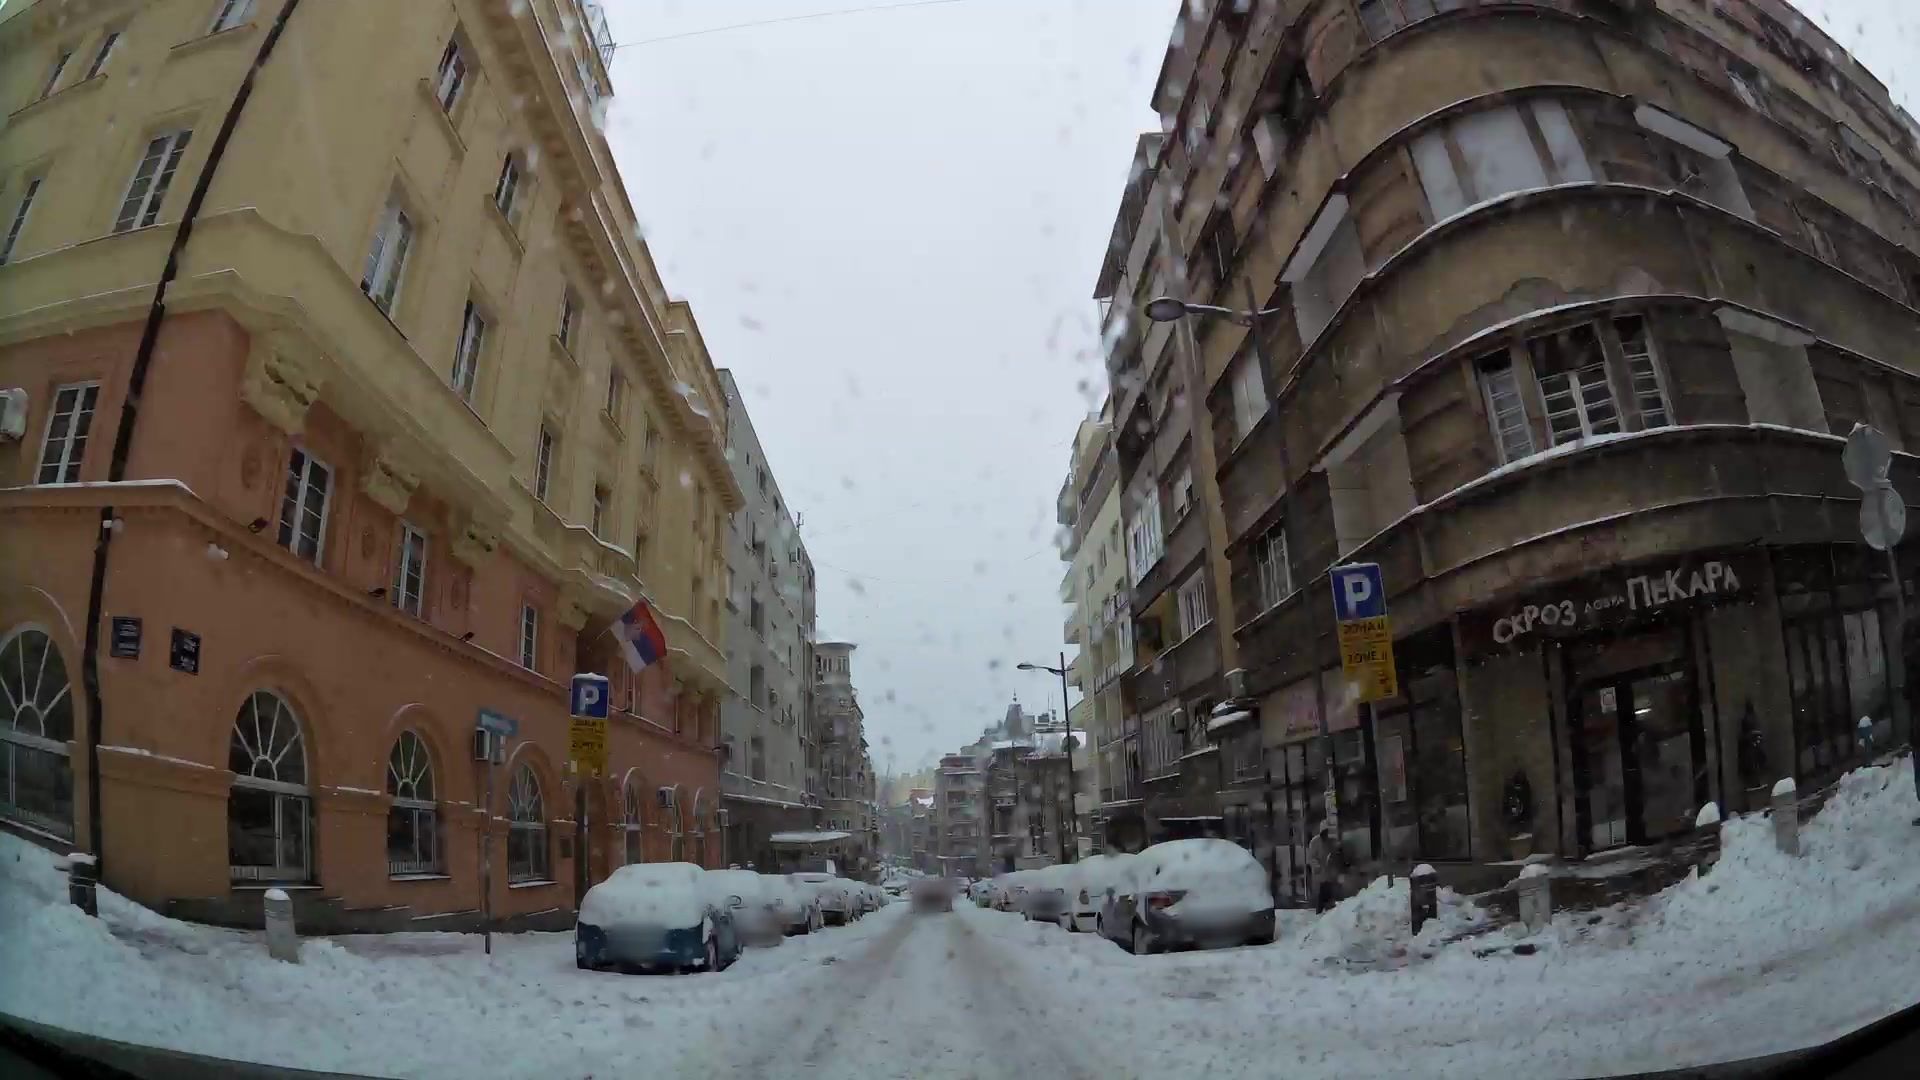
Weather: snowy
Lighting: day
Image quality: slightly poor
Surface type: driving surface
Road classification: residential
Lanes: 2
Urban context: urban centre
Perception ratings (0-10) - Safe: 2.75, Lively: 8.34, Beautiful: 4.12, Boring: 3.9, Depressing: 2.78, Wealthy: 8